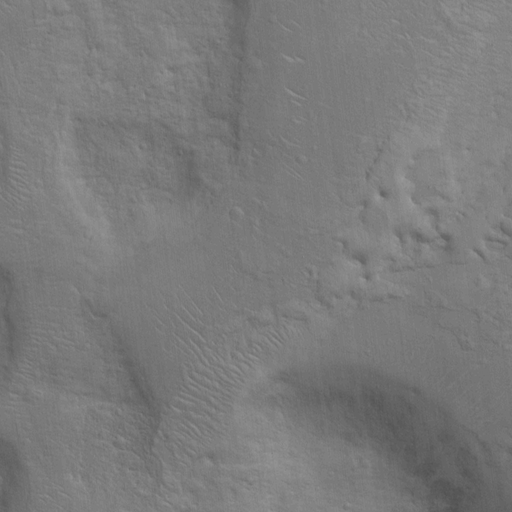
Classes present: Background, Cone